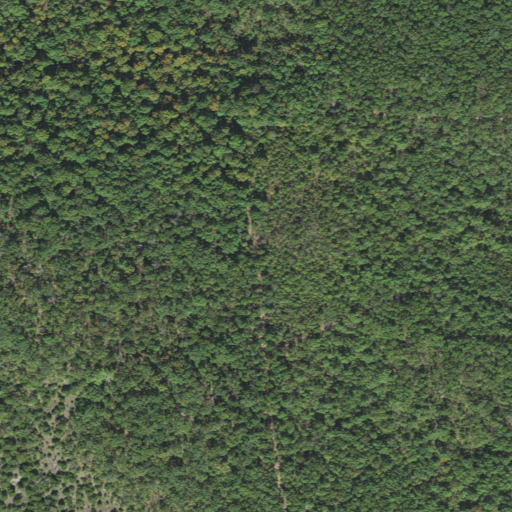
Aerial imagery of mountain in Arkansas named Bellah Hills containing deciduous forest and mixed forest